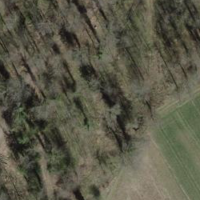
EUNIS habitat code: 41
Species observed at this site:
Poa annua